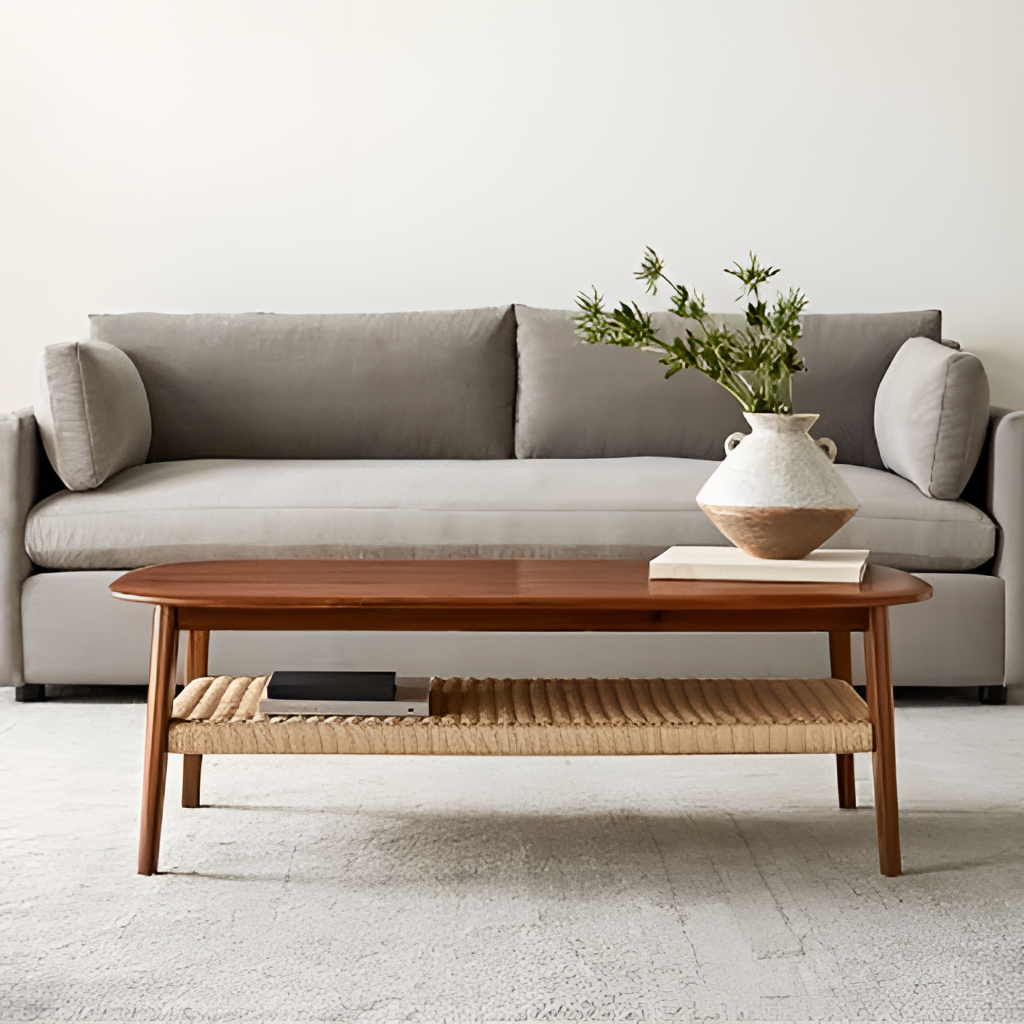
living room, fabric sofa, carpet flooring, with large square pattern, white paint wallpaper, with solid pattern, contemporary